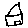
Label: house